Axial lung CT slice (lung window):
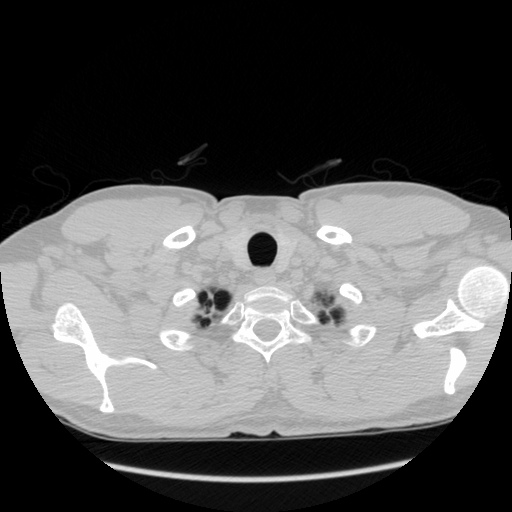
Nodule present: no